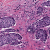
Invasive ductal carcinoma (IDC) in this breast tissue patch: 0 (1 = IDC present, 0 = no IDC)